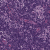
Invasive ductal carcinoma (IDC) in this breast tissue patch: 0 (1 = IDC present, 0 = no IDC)